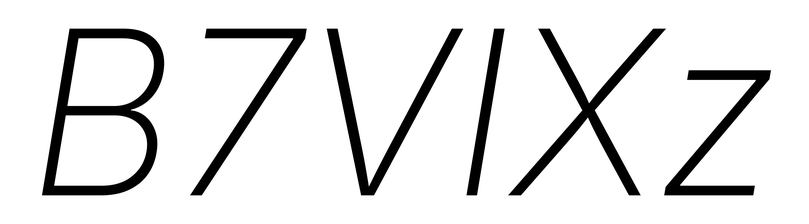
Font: Inter-Italic_ExtraLight_Italic